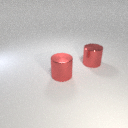
large red metal cylinder to the left of large red metal cylinder